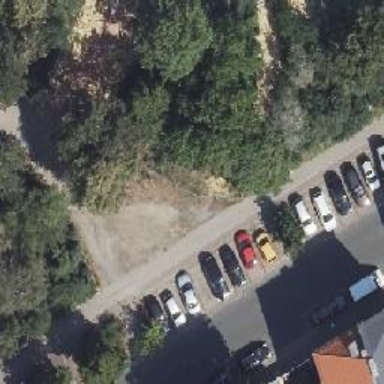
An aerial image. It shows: Ground-level bicycle parking area.